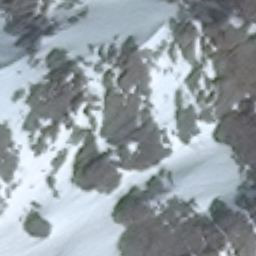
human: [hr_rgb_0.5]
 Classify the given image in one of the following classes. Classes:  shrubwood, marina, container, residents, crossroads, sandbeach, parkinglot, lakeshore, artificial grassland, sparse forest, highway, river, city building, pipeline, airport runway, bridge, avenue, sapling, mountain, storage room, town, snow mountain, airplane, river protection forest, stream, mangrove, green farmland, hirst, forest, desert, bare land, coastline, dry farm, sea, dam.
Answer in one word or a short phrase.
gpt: snow mountain